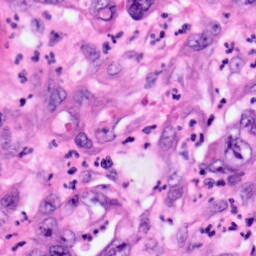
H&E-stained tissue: Pancreatic